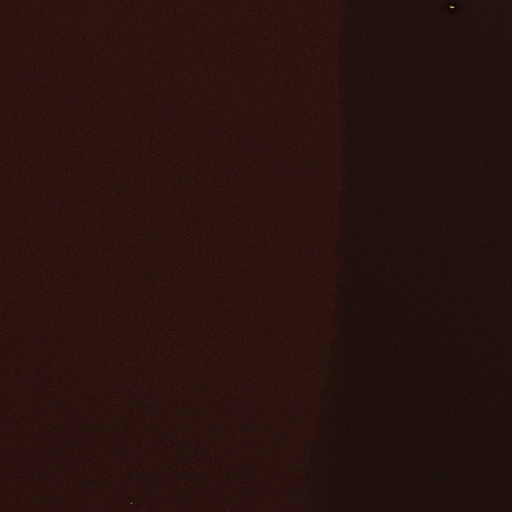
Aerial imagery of island in Alaska named Crowley Rock containing only unknown